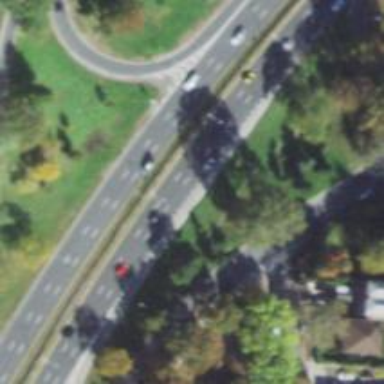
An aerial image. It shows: Asphalt motorway.